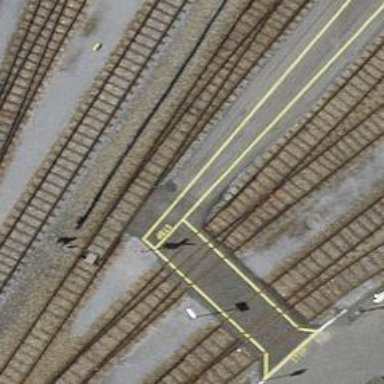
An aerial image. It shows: Single track railway in yard.